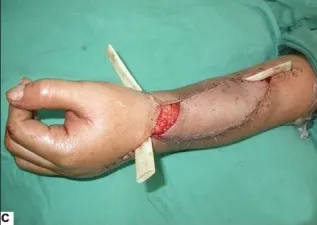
Immediate postoperative with flap insetted.
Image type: radiology (ct)